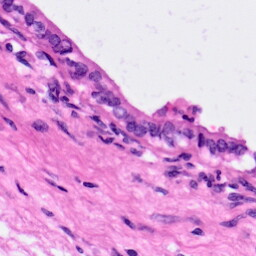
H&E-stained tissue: Pancreatic